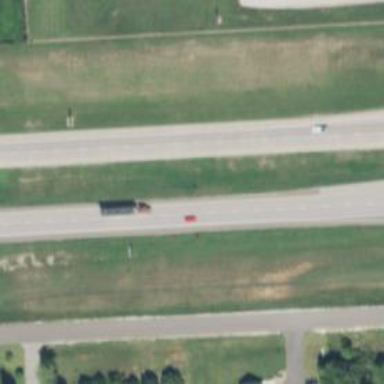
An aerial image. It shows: Expressway with asphalt surface classified as trunk highway.